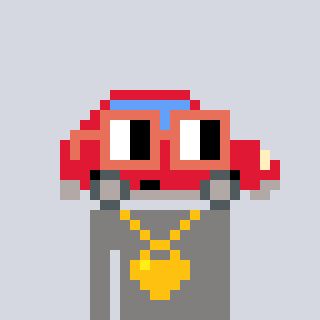
a pixel art character with square orange glasses, a car-shaped head and a bluegrey-colored body on a cool background